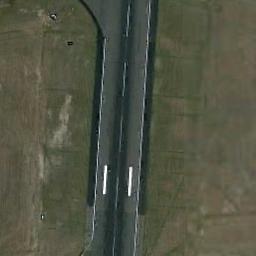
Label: runway